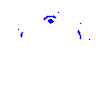
Particle: electron